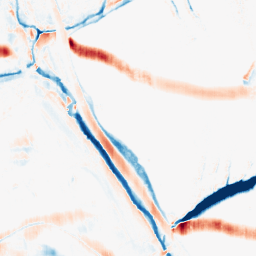
Category: morphological
Decomposition family: morphological_rect
Decomposition parameters: operation: average
width: 5
height: 20
Upsampling method: linear_exact
Upsampling parameters: scale: 2
Upsampling scale: 2